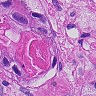
Metastatic tissue present: yes